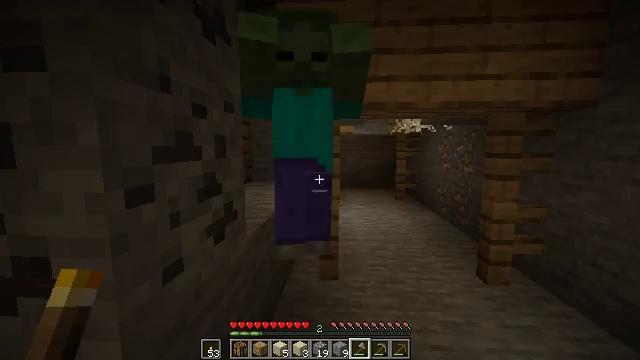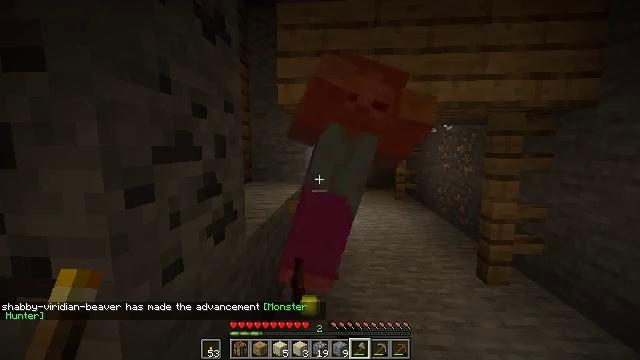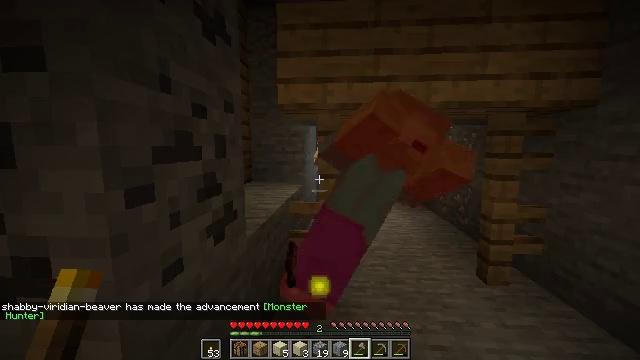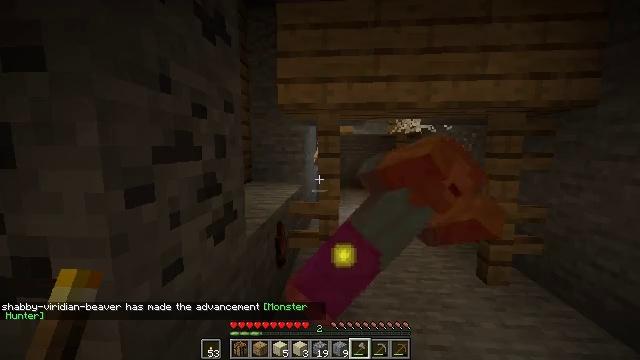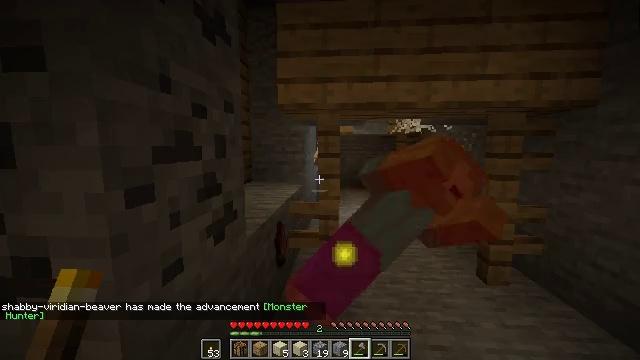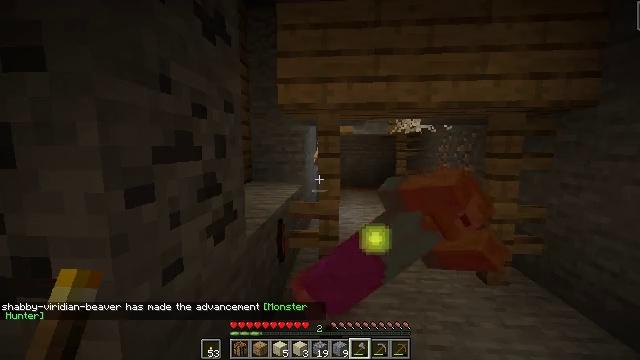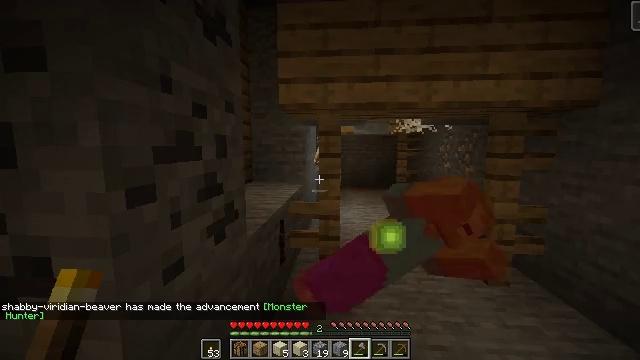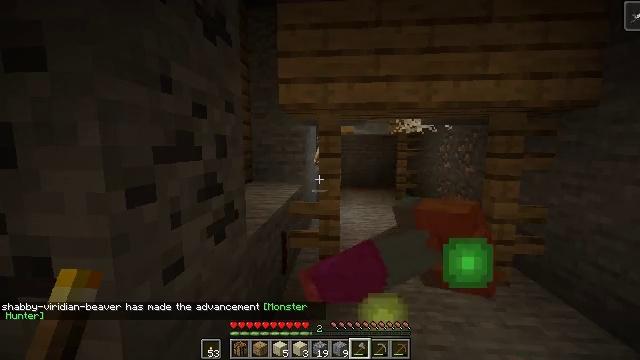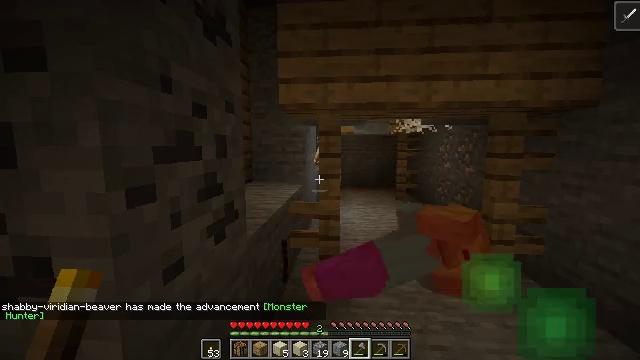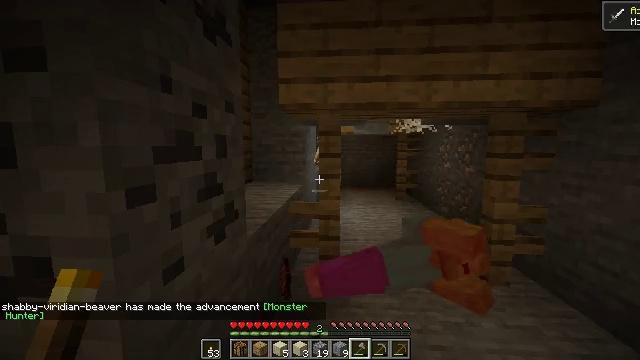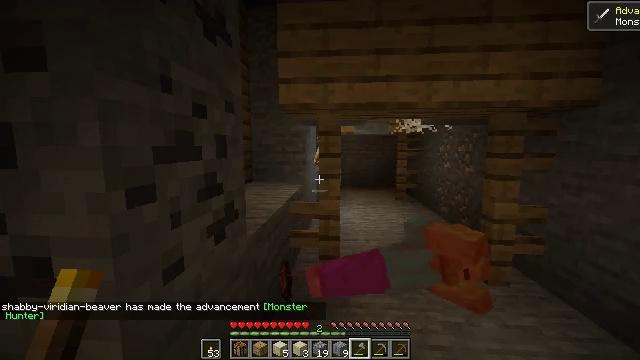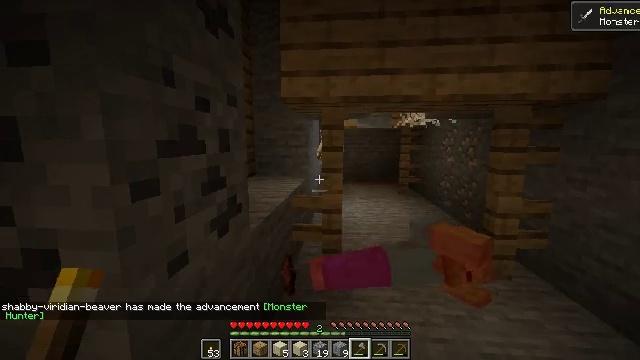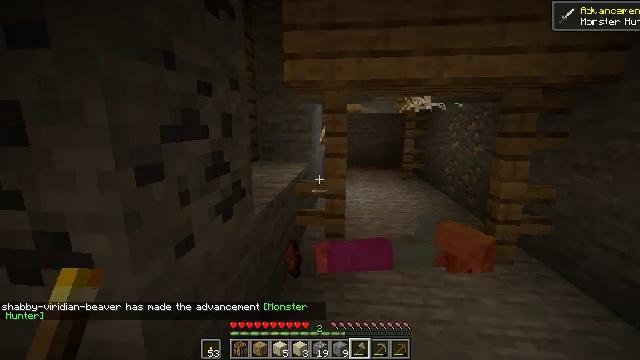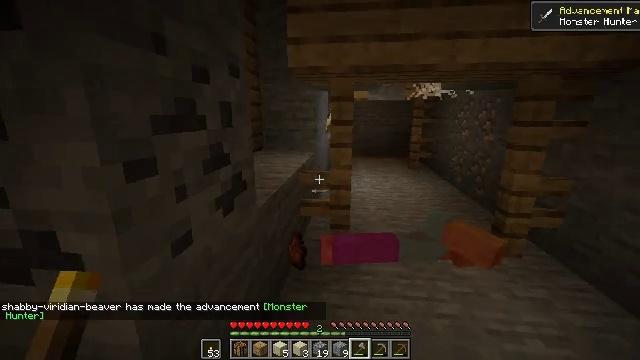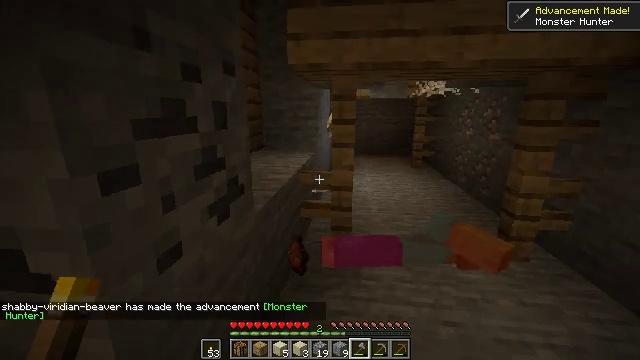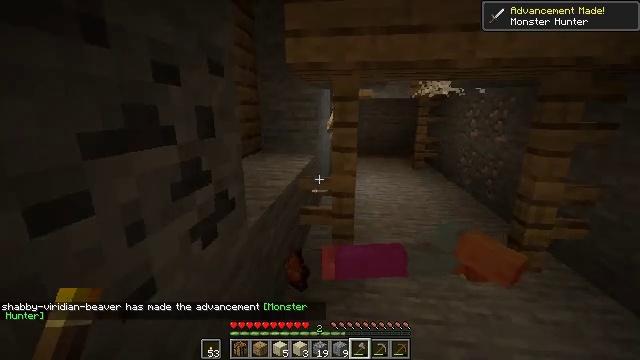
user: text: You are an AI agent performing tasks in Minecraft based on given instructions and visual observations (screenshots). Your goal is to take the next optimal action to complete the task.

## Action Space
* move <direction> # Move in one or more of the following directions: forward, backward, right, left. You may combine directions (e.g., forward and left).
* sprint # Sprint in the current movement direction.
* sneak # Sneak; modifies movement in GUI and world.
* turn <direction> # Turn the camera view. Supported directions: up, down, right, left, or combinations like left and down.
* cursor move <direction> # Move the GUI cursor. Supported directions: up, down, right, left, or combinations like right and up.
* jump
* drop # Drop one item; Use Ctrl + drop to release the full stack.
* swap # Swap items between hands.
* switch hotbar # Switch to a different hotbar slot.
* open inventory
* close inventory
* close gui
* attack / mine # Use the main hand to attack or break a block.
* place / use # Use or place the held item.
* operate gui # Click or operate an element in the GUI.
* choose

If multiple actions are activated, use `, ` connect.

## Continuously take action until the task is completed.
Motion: motion action
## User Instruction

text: Mine the wall torch to remove it.
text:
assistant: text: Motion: no_op
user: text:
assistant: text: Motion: no_op
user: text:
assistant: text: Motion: no_op
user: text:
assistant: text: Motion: attack / mine
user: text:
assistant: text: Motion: no_op
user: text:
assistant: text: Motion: no_op
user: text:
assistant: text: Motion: no_op
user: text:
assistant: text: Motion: attack / mine
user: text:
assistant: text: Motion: no_op
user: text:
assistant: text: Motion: no_op
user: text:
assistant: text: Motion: turn down
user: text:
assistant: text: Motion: turn down
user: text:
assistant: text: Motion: move forward, turn left and down
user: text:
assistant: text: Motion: move forward
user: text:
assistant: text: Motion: move forward
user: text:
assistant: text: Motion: move forward
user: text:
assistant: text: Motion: move forward
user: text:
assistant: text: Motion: move forward
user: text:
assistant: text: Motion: no_op
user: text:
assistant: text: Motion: no_op
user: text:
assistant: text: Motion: no_op
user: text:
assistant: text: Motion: no_op
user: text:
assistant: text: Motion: move forward, turn right
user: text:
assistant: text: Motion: move forward, turn right and up
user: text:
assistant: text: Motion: move forward and move right, turn right
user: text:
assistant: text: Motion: move forward and move right
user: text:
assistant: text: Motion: move forward and move right
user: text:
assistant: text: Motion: move forward and move right, turn left
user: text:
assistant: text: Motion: move forward and move right, turn left and up
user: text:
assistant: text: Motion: move forward and move right, turn left and up